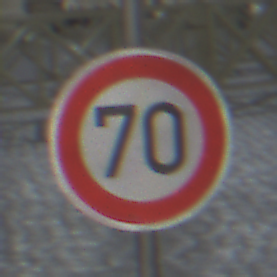
Verkehrszeichen: Geschwindigkeit70
Umgebung: Outdoor, Urban
Tageszeit: Night
Wetter: PartlyCloudy
Licht: Artificial
Jahreszeit: NotSpecified
Kontrast: HighContrast